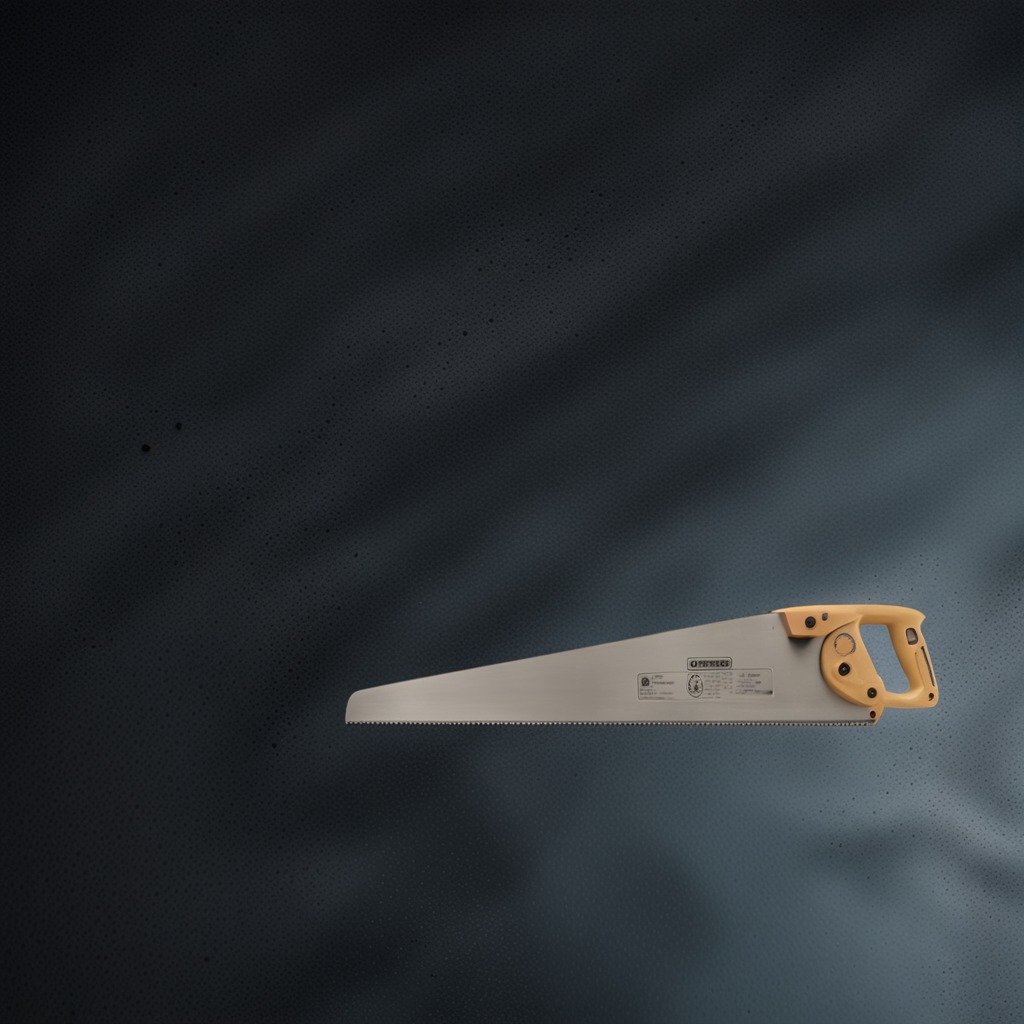
A metal saw lies on a clean granite table inside a workshop at night dim ambient light soft shadows worn but